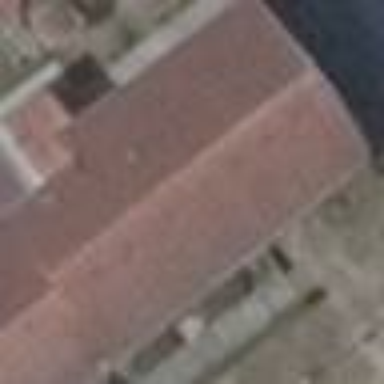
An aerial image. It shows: Gabled roof house.